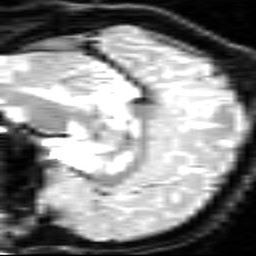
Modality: inplaneT2
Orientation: sagittal